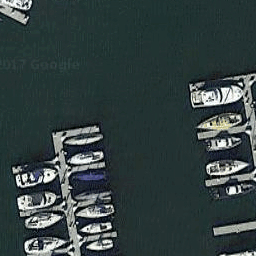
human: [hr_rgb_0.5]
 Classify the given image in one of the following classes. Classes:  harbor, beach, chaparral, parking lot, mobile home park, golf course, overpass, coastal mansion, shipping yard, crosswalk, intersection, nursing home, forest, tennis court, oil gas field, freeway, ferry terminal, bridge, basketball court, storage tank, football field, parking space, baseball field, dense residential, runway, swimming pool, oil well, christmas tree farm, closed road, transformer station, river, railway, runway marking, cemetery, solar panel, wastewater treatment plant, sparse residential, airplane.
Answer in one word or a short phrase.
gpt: harbor